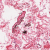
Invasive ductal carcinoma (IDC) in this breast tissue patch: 0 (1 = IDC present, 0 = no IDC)